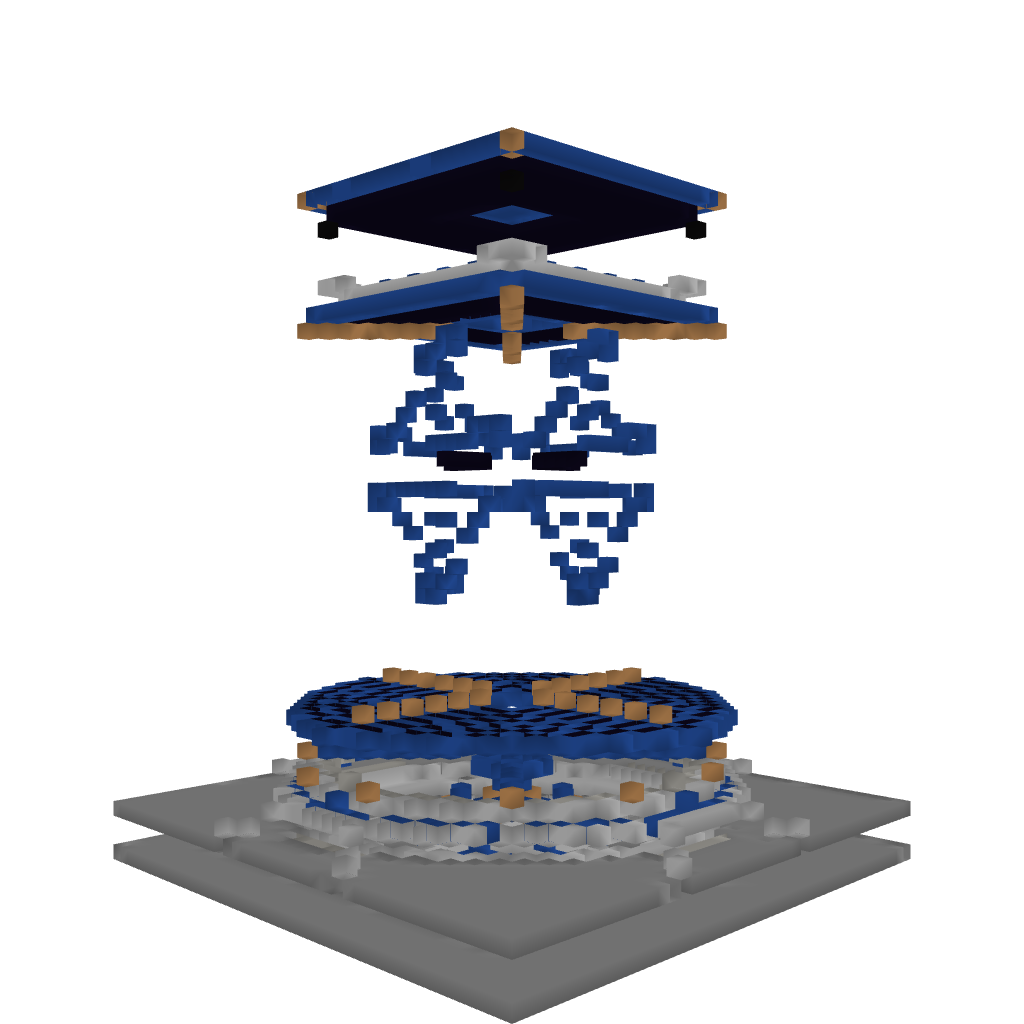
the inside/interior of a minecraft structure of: XP Farm